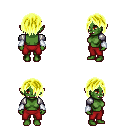
a pixel art fantasy rpg character, female body template, orc, green skin, steel arm armor, red pants, gold bangs hairstyle, white cloth bracers, four views (front, back, left, right), 2x2 character sprite sheet, small pixel art, hard edges, no anti-aliasing